Interaction volume radius: 5 \u00c5
Interaction volume height: 20 \u00c5
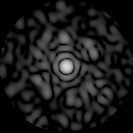
Disorder parameter: 0.8372